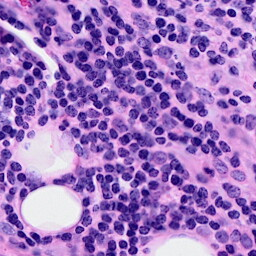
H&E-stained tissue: Breast